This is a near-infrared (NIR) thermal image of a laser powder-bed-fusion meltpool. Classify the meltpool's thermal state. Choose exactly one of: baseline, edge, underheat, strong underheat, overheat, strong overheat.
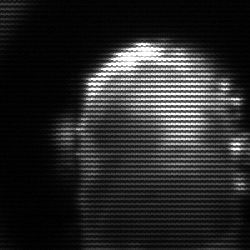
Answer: baseline